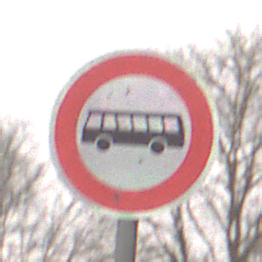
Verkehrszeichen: VerbotKraftomnibusse
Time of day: Midday
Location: Outdoor (Nature)
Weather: Overcast
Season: NotSpecified
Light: Natural